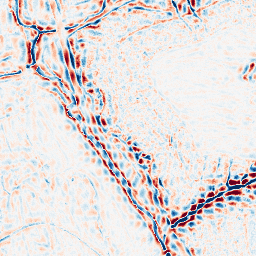
Category: wavelet
Decomposition family: wavelet_dwt
Decomposition parameters: wavelet: db8
level: 3
Upsampling method: quintic
Upsampling parameters: scale: 8
Upsampling scale: 8